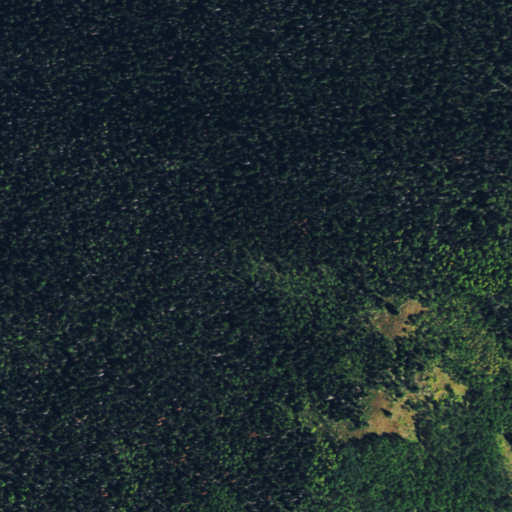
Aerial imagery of mountain in Colorado named Bellyache Mountain containing evergreen forest, mixed forest, deciduous forest, and shrub